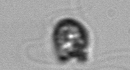
Label: flagellate_morphotype1